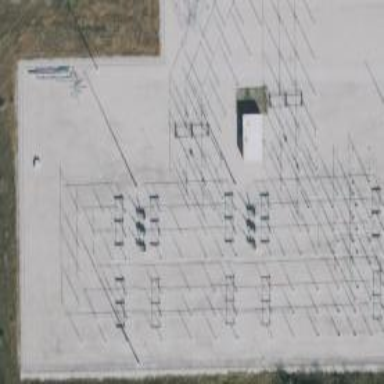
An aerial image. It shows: Switch used for power control.